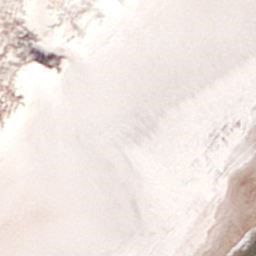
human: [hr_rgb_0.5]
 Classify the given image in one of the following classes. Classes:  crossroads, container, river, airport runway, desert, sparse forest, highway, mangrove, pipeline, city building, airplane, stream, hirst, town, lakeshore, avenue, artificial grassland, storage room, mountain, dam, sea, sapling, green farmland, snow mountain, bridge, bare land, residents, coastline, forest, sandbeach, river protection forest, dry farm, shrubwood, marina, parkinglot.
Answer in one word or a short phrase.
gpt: sandbeach